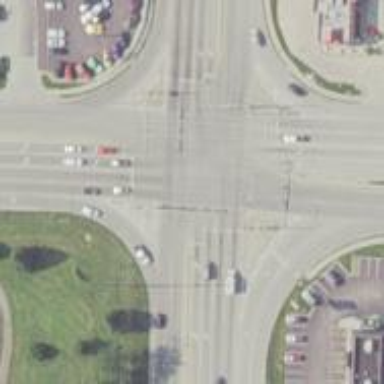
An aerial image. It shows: Road marking with turn dashes.